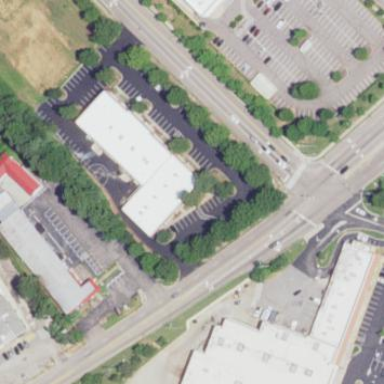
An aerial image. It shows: Commercial building.